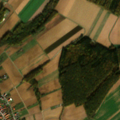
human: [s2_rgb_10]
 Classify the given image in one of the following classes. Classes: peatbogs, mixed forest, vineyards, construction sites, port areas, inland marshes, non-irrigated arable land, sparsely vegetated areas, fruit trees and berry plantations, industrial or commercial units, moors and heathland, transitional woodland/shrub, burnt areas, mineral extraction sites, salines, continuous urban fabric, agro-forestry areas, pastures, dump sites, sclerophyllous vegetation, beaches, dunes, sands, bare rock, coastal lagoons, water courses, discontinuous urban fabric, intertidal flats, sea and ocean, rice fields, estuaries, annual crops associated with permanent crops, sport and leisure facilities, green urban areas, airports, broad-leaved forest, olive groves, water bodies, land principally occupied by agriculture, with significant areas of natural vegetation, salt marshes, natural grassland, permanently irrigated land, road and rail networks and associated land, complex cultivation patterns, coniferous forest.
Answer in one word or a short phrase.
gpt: discontinuous urban fabric, non-irrigated arable land, broad-leaved forest